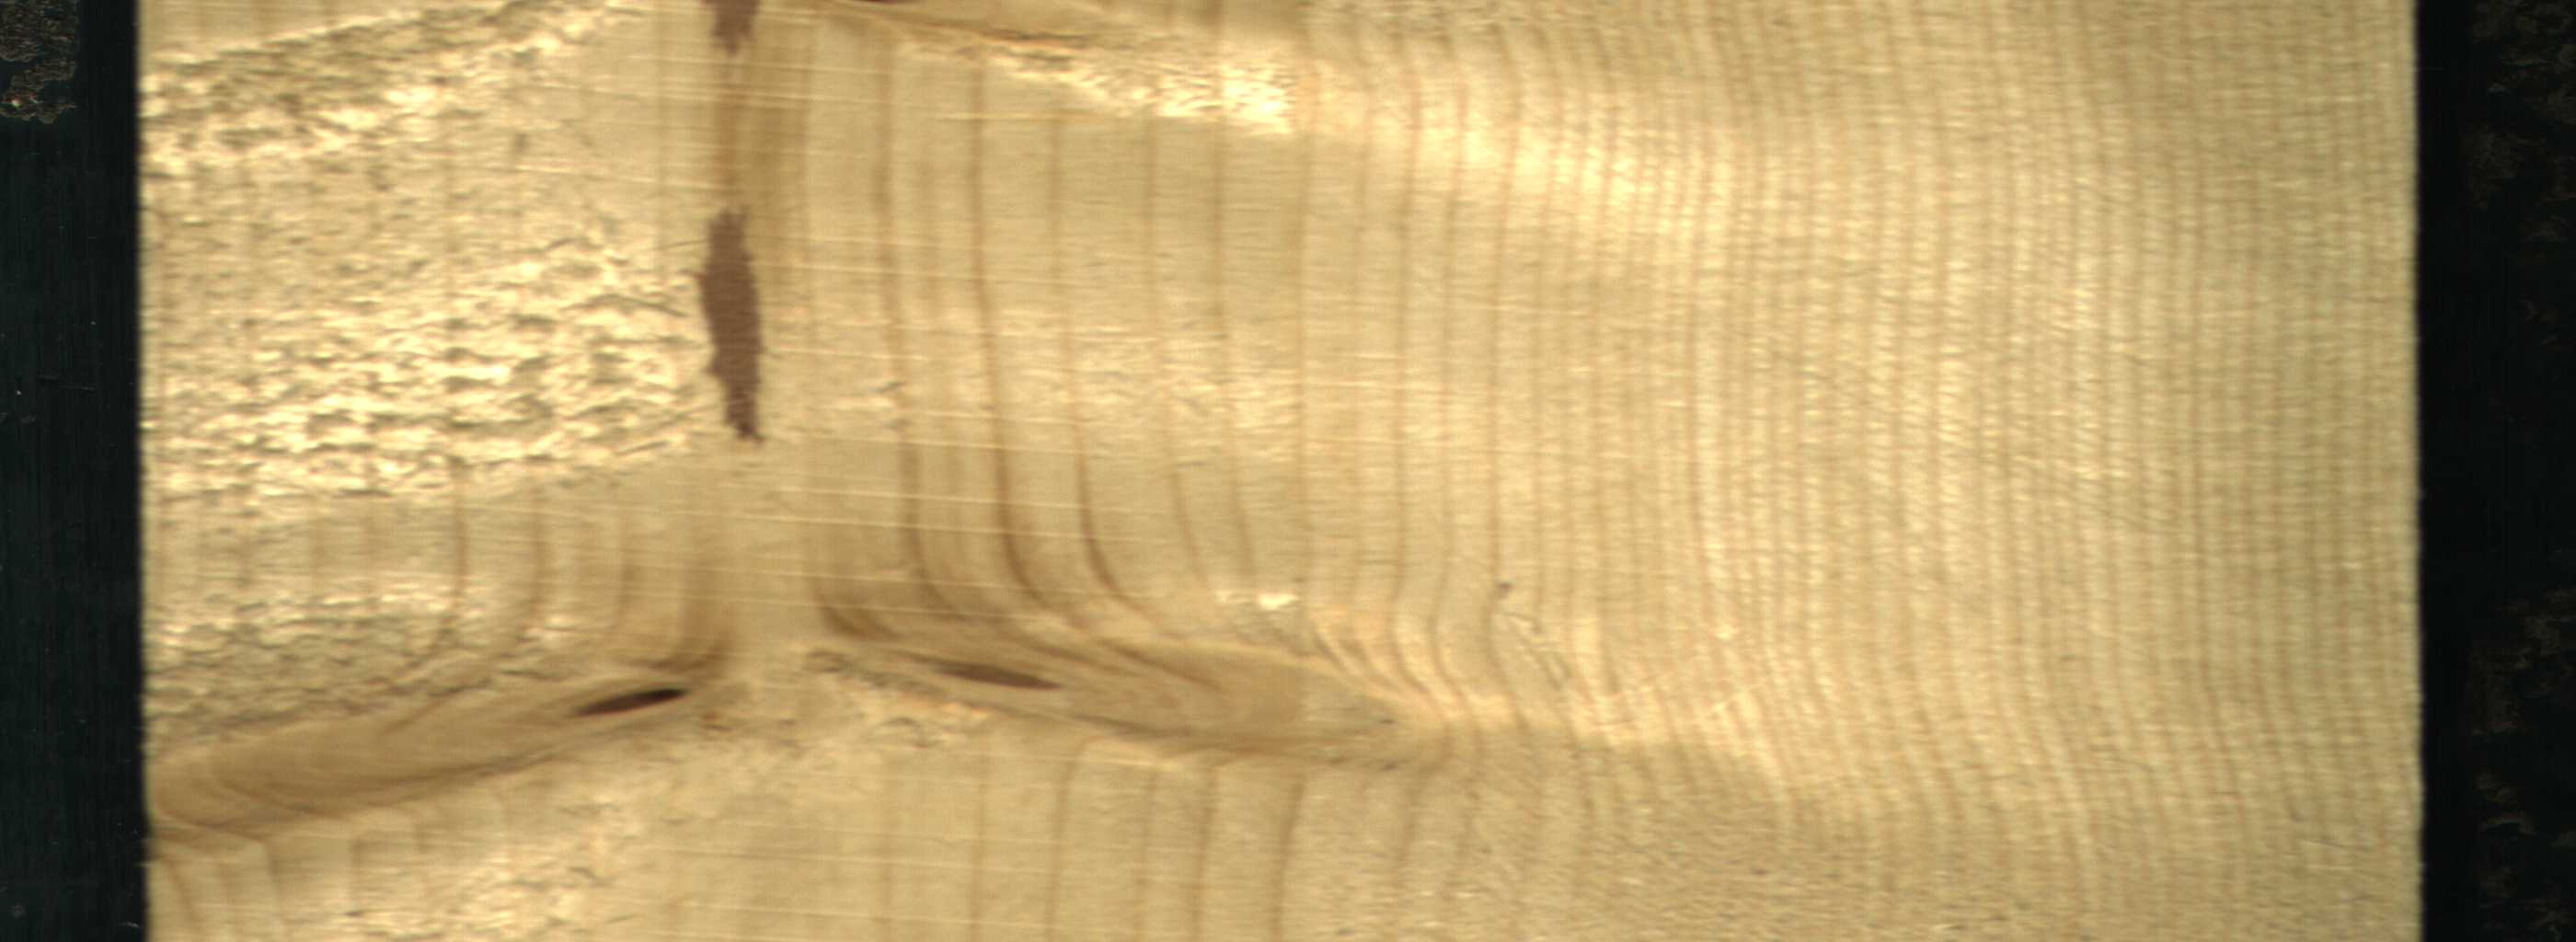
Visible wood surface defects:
Marrow
Marrow
Live_Knot
Live_Knot